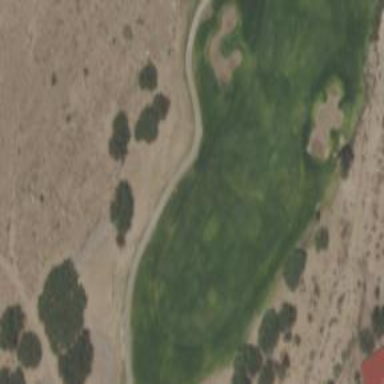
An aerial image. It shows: Path designated for golf carts.